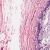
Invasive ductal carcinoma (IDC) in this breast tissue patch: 0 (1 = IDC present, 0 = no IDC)